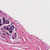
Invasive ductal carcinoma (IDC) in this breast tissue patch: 0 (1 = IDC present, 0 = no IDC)